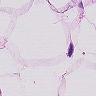
Metastatic tissue present: no